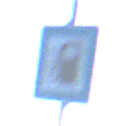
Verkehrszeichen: Tankstelle
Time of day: MorningAfternoon
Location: Outdoor (Nature)
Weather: PartlyCloudy
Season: NotSpecified
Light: Natural